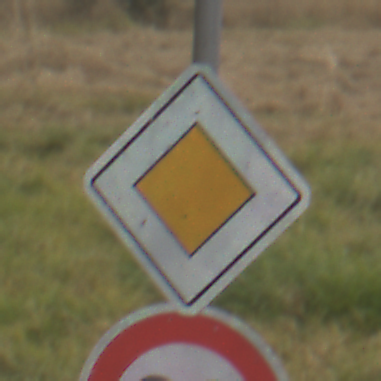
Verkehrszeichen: Vorfahrtsstrasse
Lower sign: Geschwindigkeit90
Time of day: MorningAfternoon
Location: Outdoor (Nature)
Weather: Overcast
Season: NotSpecified
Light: Natural